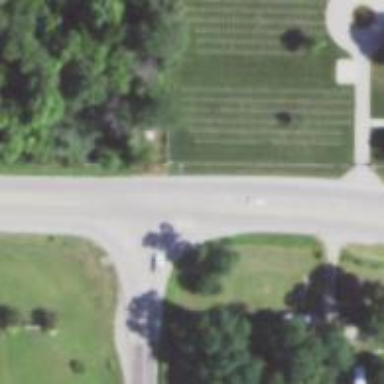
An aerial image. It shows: There is solid stop line road marking.